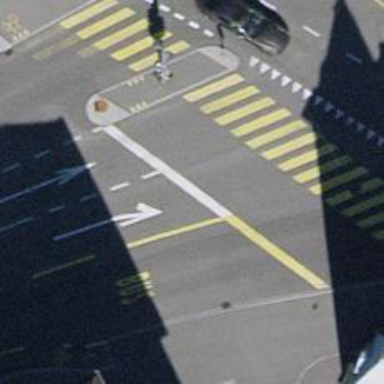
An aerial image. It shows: Road with traffic signals.